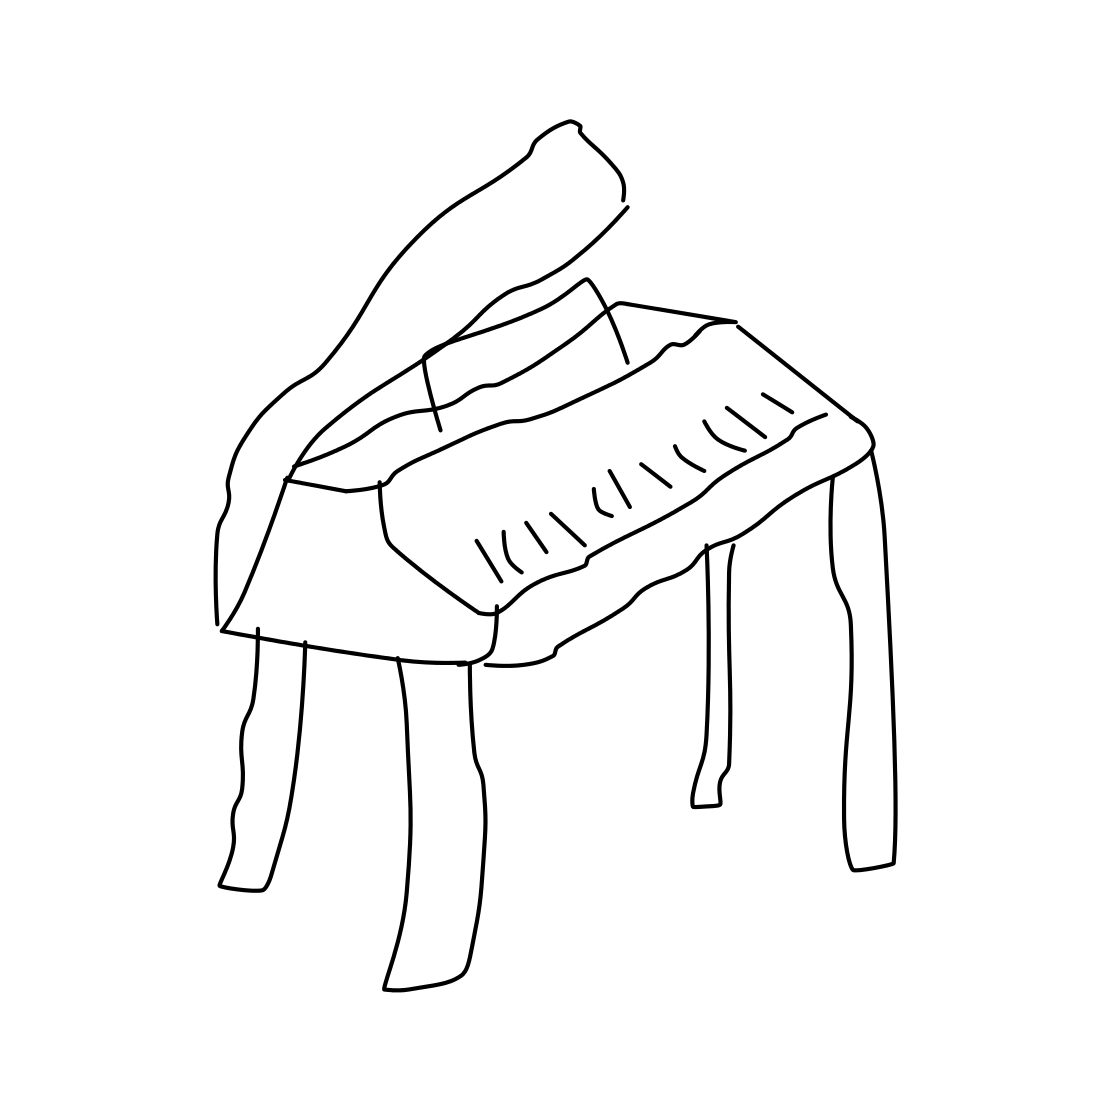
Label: piano